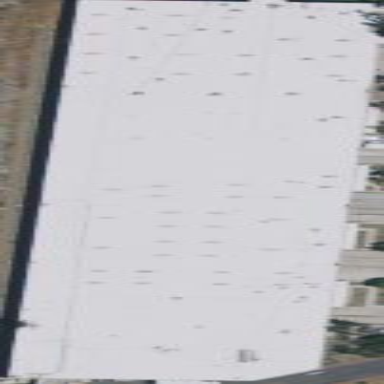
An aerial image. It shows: Industrial building.